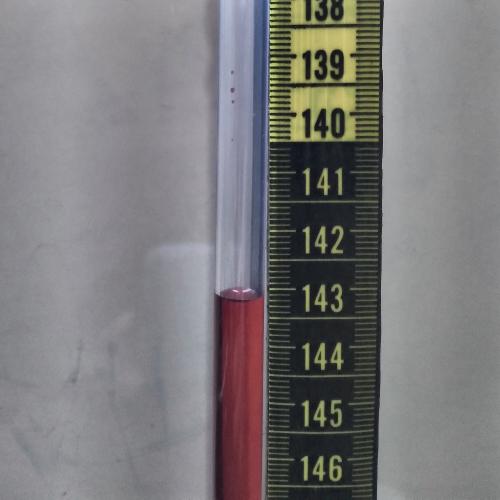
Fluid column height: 143.2 cm